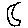
Label: moon